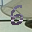
Label: 6